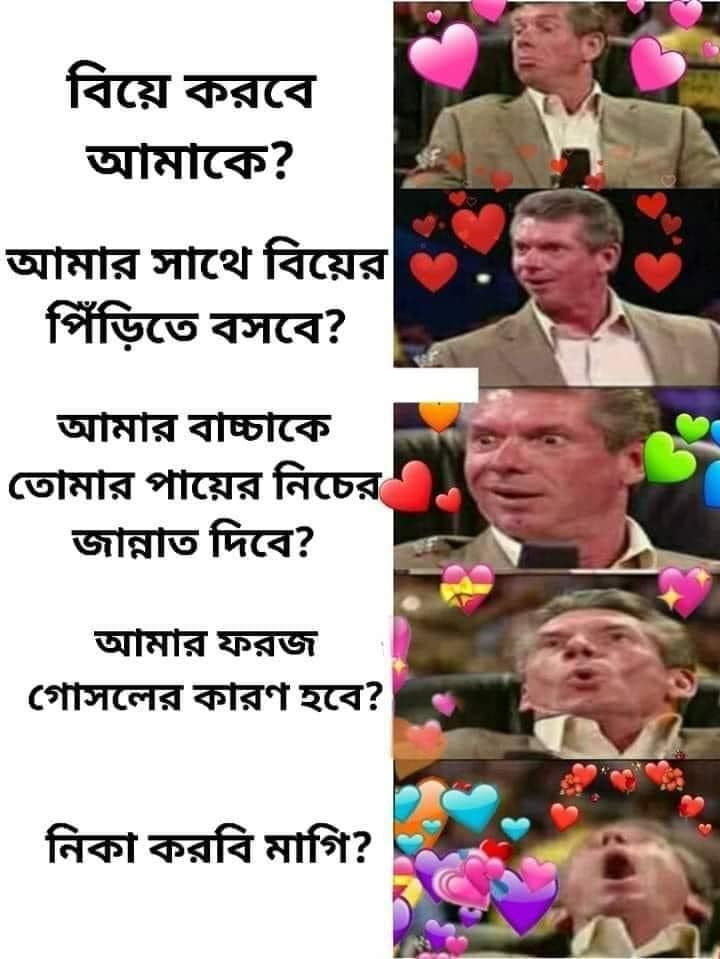
Caption: বিয়ে করবে আমাকে ?    আমার সাথে বিয়ের পিড়িতে বসবে?   আমার বাচ্চাকে তোমার পায়ের নিচের জান্নাত দিবে ?   আমার ফরজ গোসলের কারণ হবে ?    নিকা করবি মাগি ?
Label: non-hate